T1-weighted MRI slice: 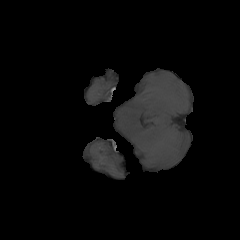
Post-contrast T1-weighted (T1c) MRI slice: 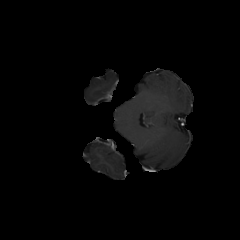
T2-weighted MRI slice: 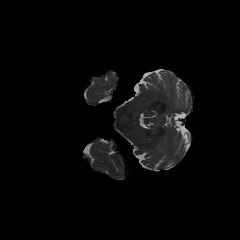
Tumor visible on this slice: no